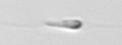
Label: flagellate_morphotype3